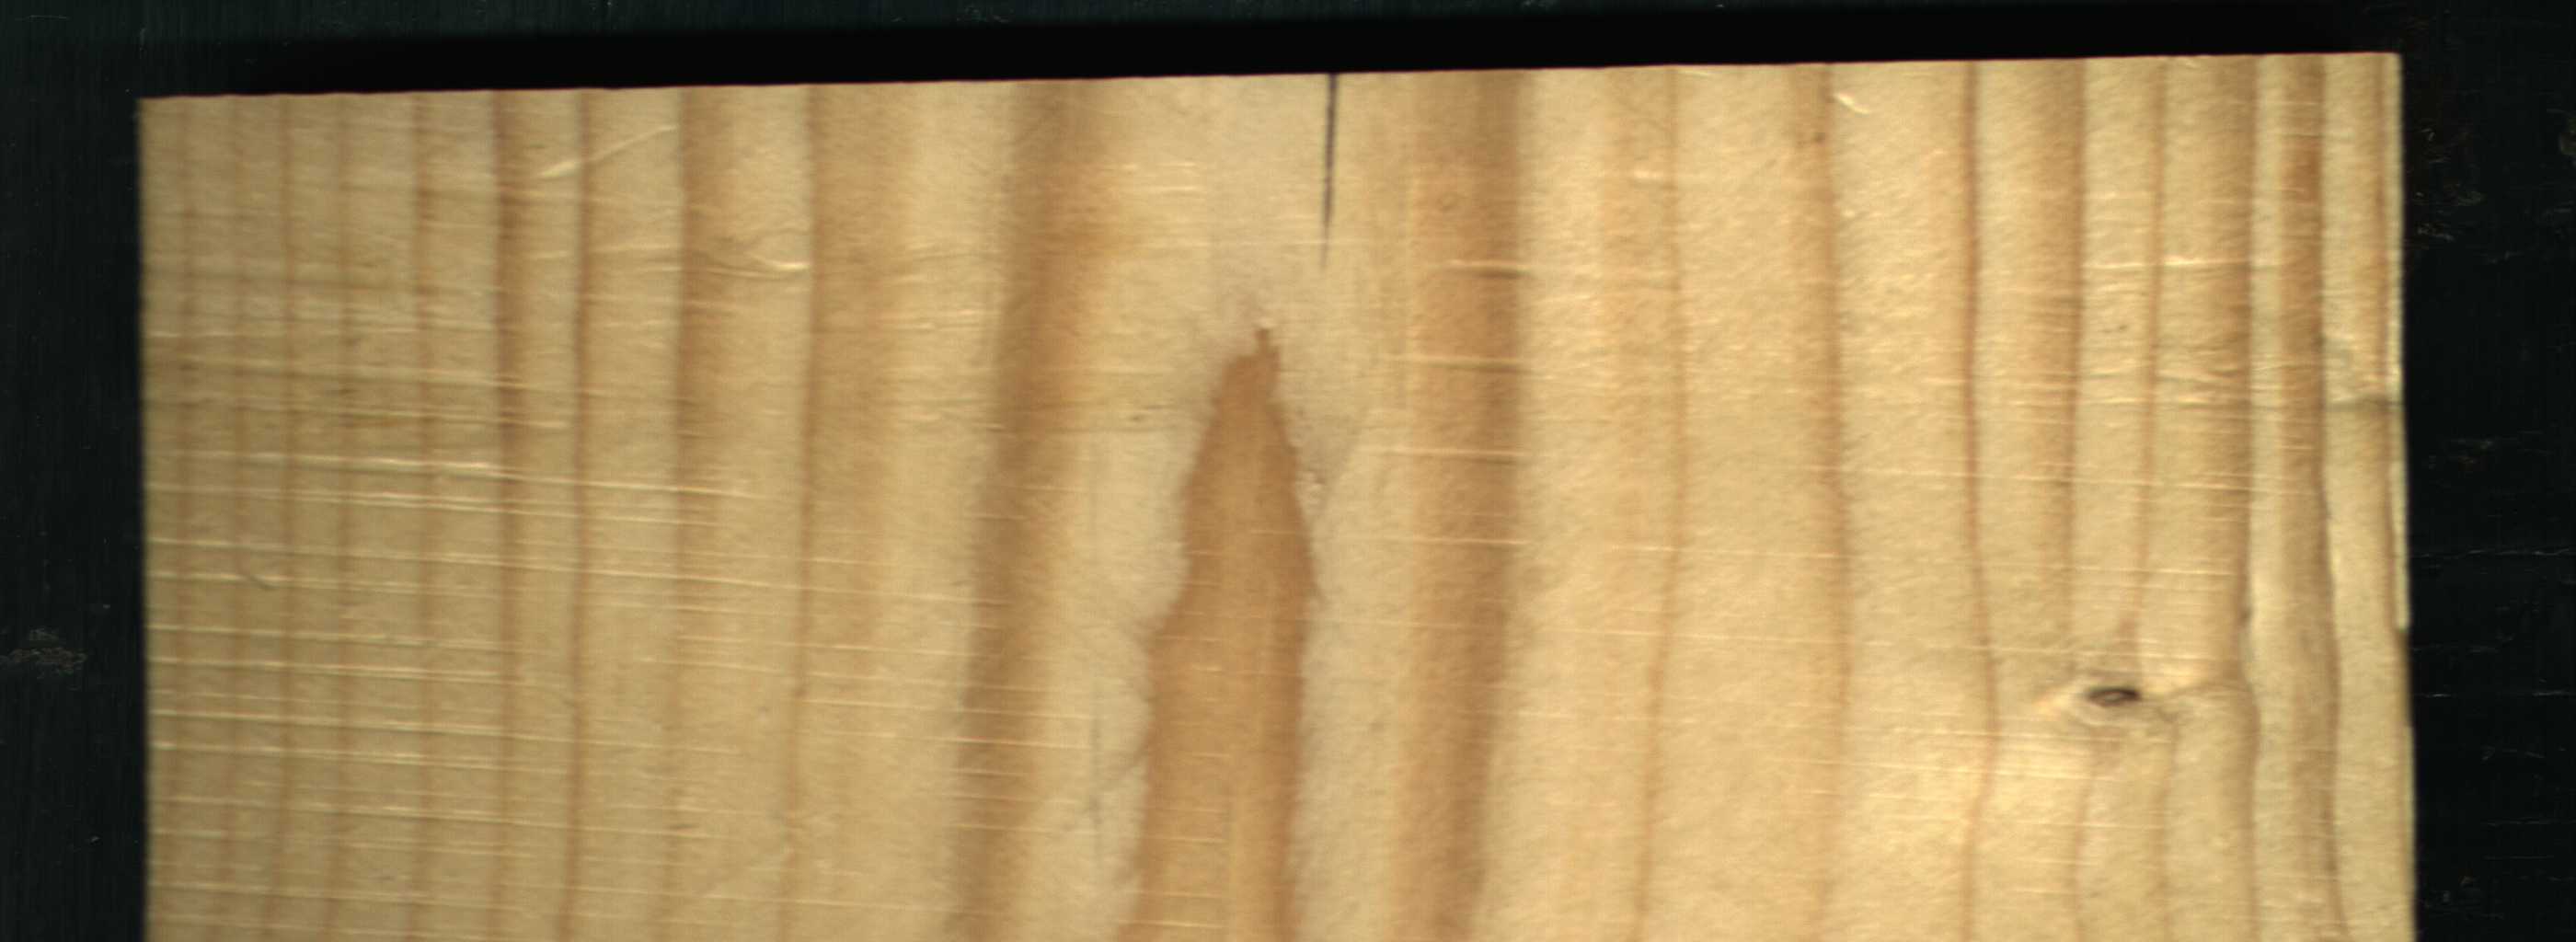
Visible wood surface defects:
Crack
Live_Knot